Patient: sex M, age 42
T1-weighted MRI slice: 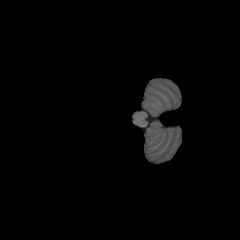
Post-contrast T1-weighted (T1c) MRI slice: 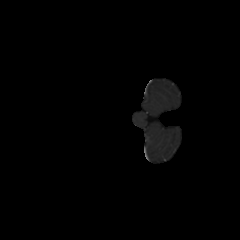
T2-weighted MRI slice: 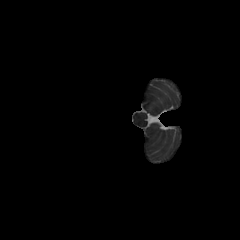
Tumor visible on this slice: no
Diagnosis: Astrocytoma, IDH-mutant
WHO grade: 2